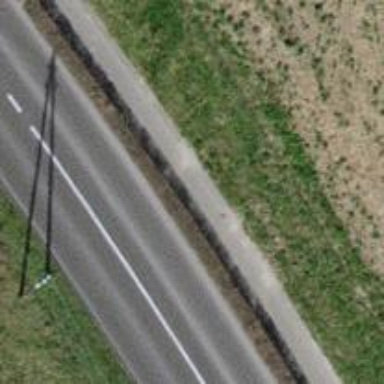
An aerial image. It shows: Hedge barrier.